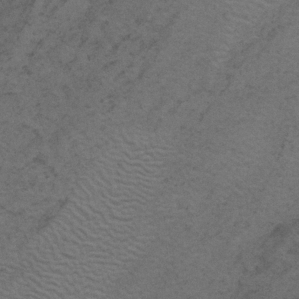
Label: frost